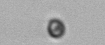
Label: nanoplankton_mix